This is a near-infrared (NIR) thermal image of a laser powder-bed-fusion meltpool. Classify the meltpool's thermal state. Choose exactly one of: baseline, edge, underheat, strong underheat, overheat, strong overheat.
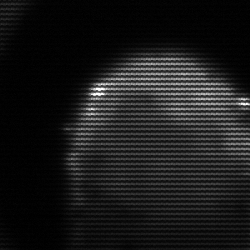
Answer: edge